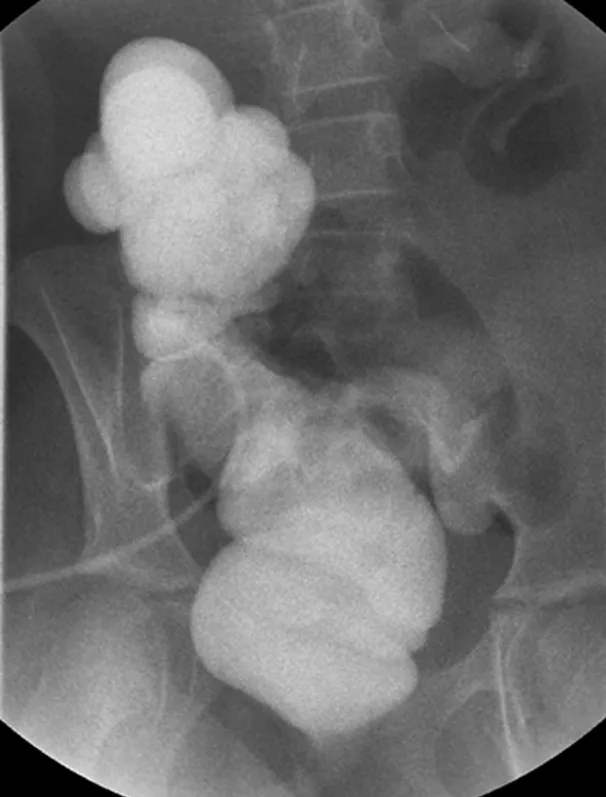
Contrast enema showing a dilated right colon without an anastomotic stricture.
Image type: radiology (x_ray)